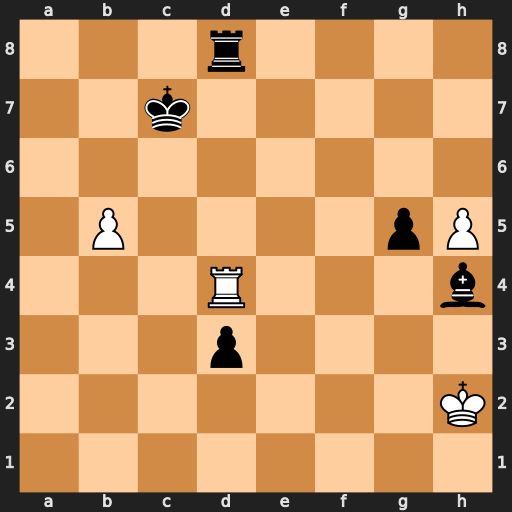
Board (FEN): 3r4/2k5/8/1P4pP/3R3b/3p4/7K/8
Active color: w
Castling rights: -
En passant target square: -
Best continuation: b6+ Kxb6 Rxd8